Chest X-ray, PA view. Patient: 46 years old, sex M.
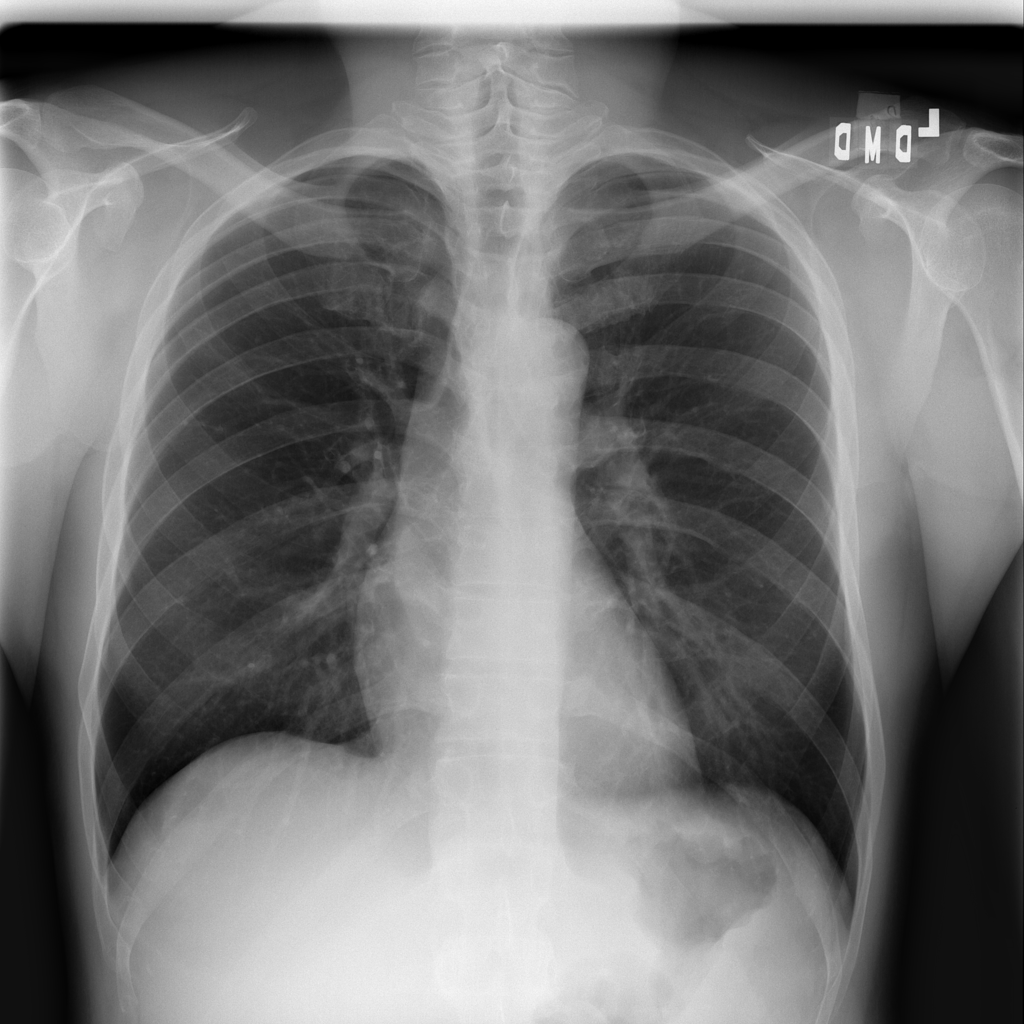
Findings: No Finding